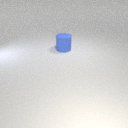
large blue rubber cylinder